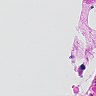
Metastatic tissue present: no